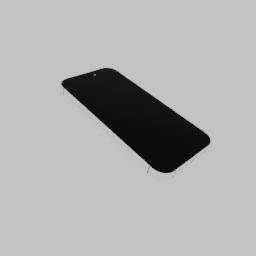
Label: electronics